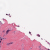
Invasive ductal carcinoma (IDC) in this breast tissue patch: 0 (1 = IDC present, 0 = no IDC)